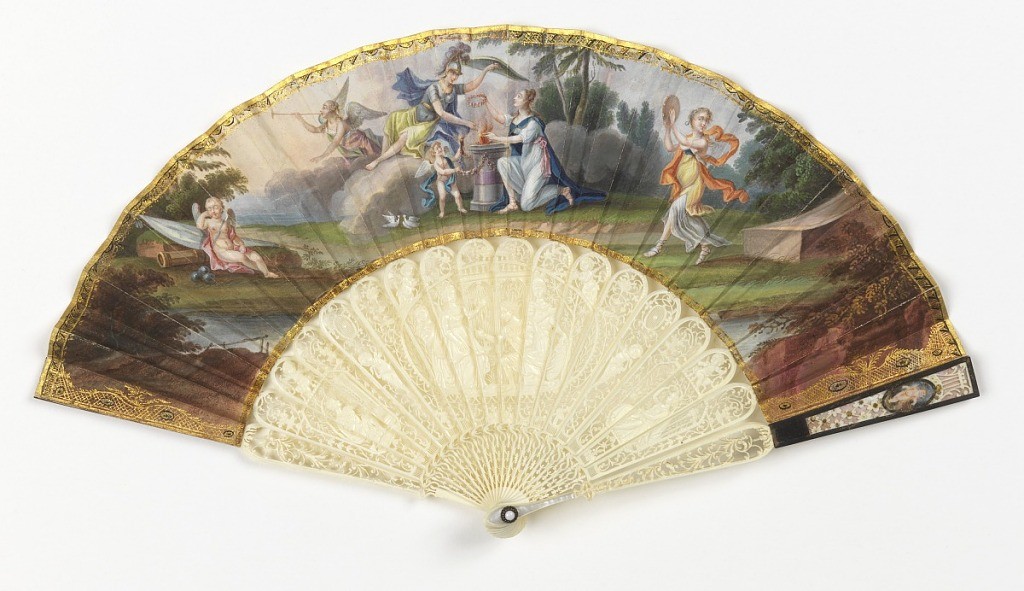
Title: Pleated fan
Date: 1800–1810
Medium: Paper leaf backed with parchment, gilded and painted with watercolour, carved and pierced ivory sticks with silver and gold spangles, mother-of-pearl plaque at rivet
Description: Pleated fan. Leaf of painted paper backed with parchment. Obverse: an allegorical scene depicting a hero returning from war. Reverse: foliage sprays in gilt. Sticks of carved and pierced ivory, guards decorated with mother-of-pearl, silver, and metallic spangles. Rivet is set with an opaque white stone.